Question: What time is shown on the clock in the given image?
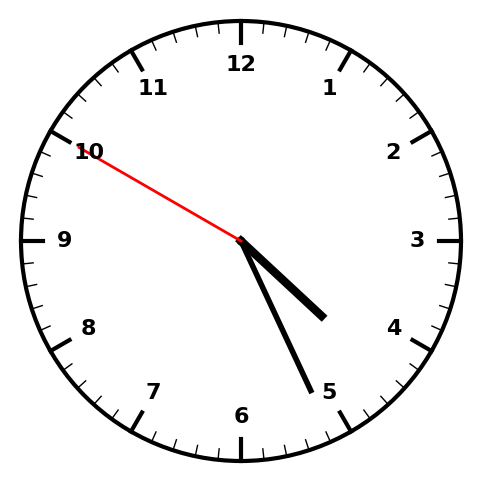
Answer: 04:25:50